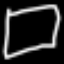
Label: square